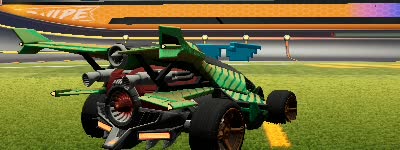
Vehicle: aftershock